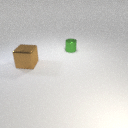
small green metal cylinder to the right of large brown metal cube